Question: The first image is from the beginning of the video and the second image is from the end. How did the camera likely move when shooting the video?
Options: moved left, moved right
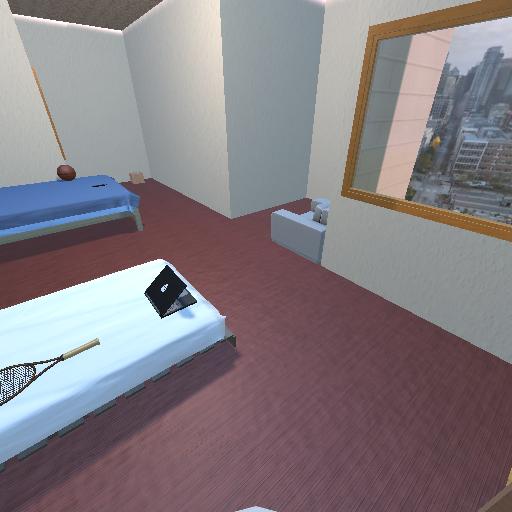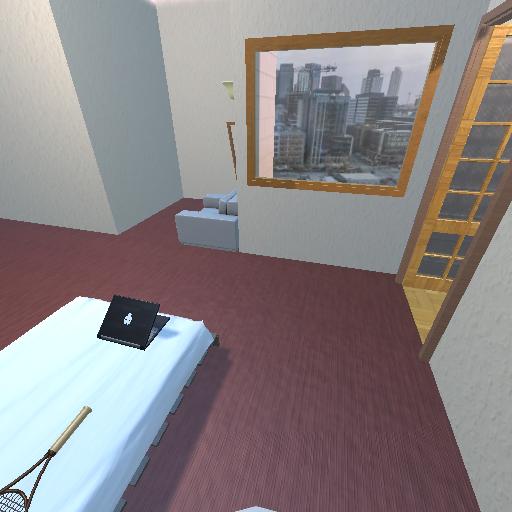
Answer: moved left